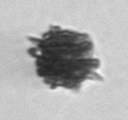
Label: Dictyocha